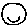
Label: smiley face